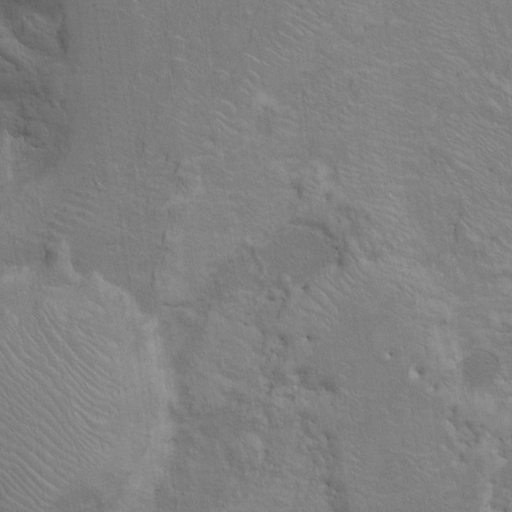
Objects detected: cone